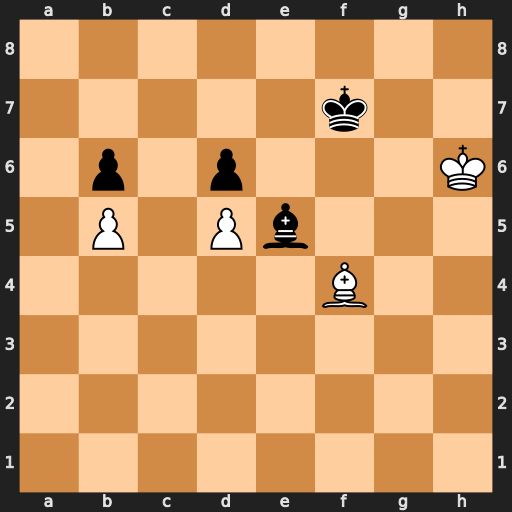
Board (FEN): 8/5k2/1p1p3K/1P1Pb3/5B2/8/8/8
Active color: w
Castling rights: -
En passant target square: -
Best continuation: Bxe5 dxe5 Kg5 e4 Kf4 e3 Kxe3